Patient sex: F
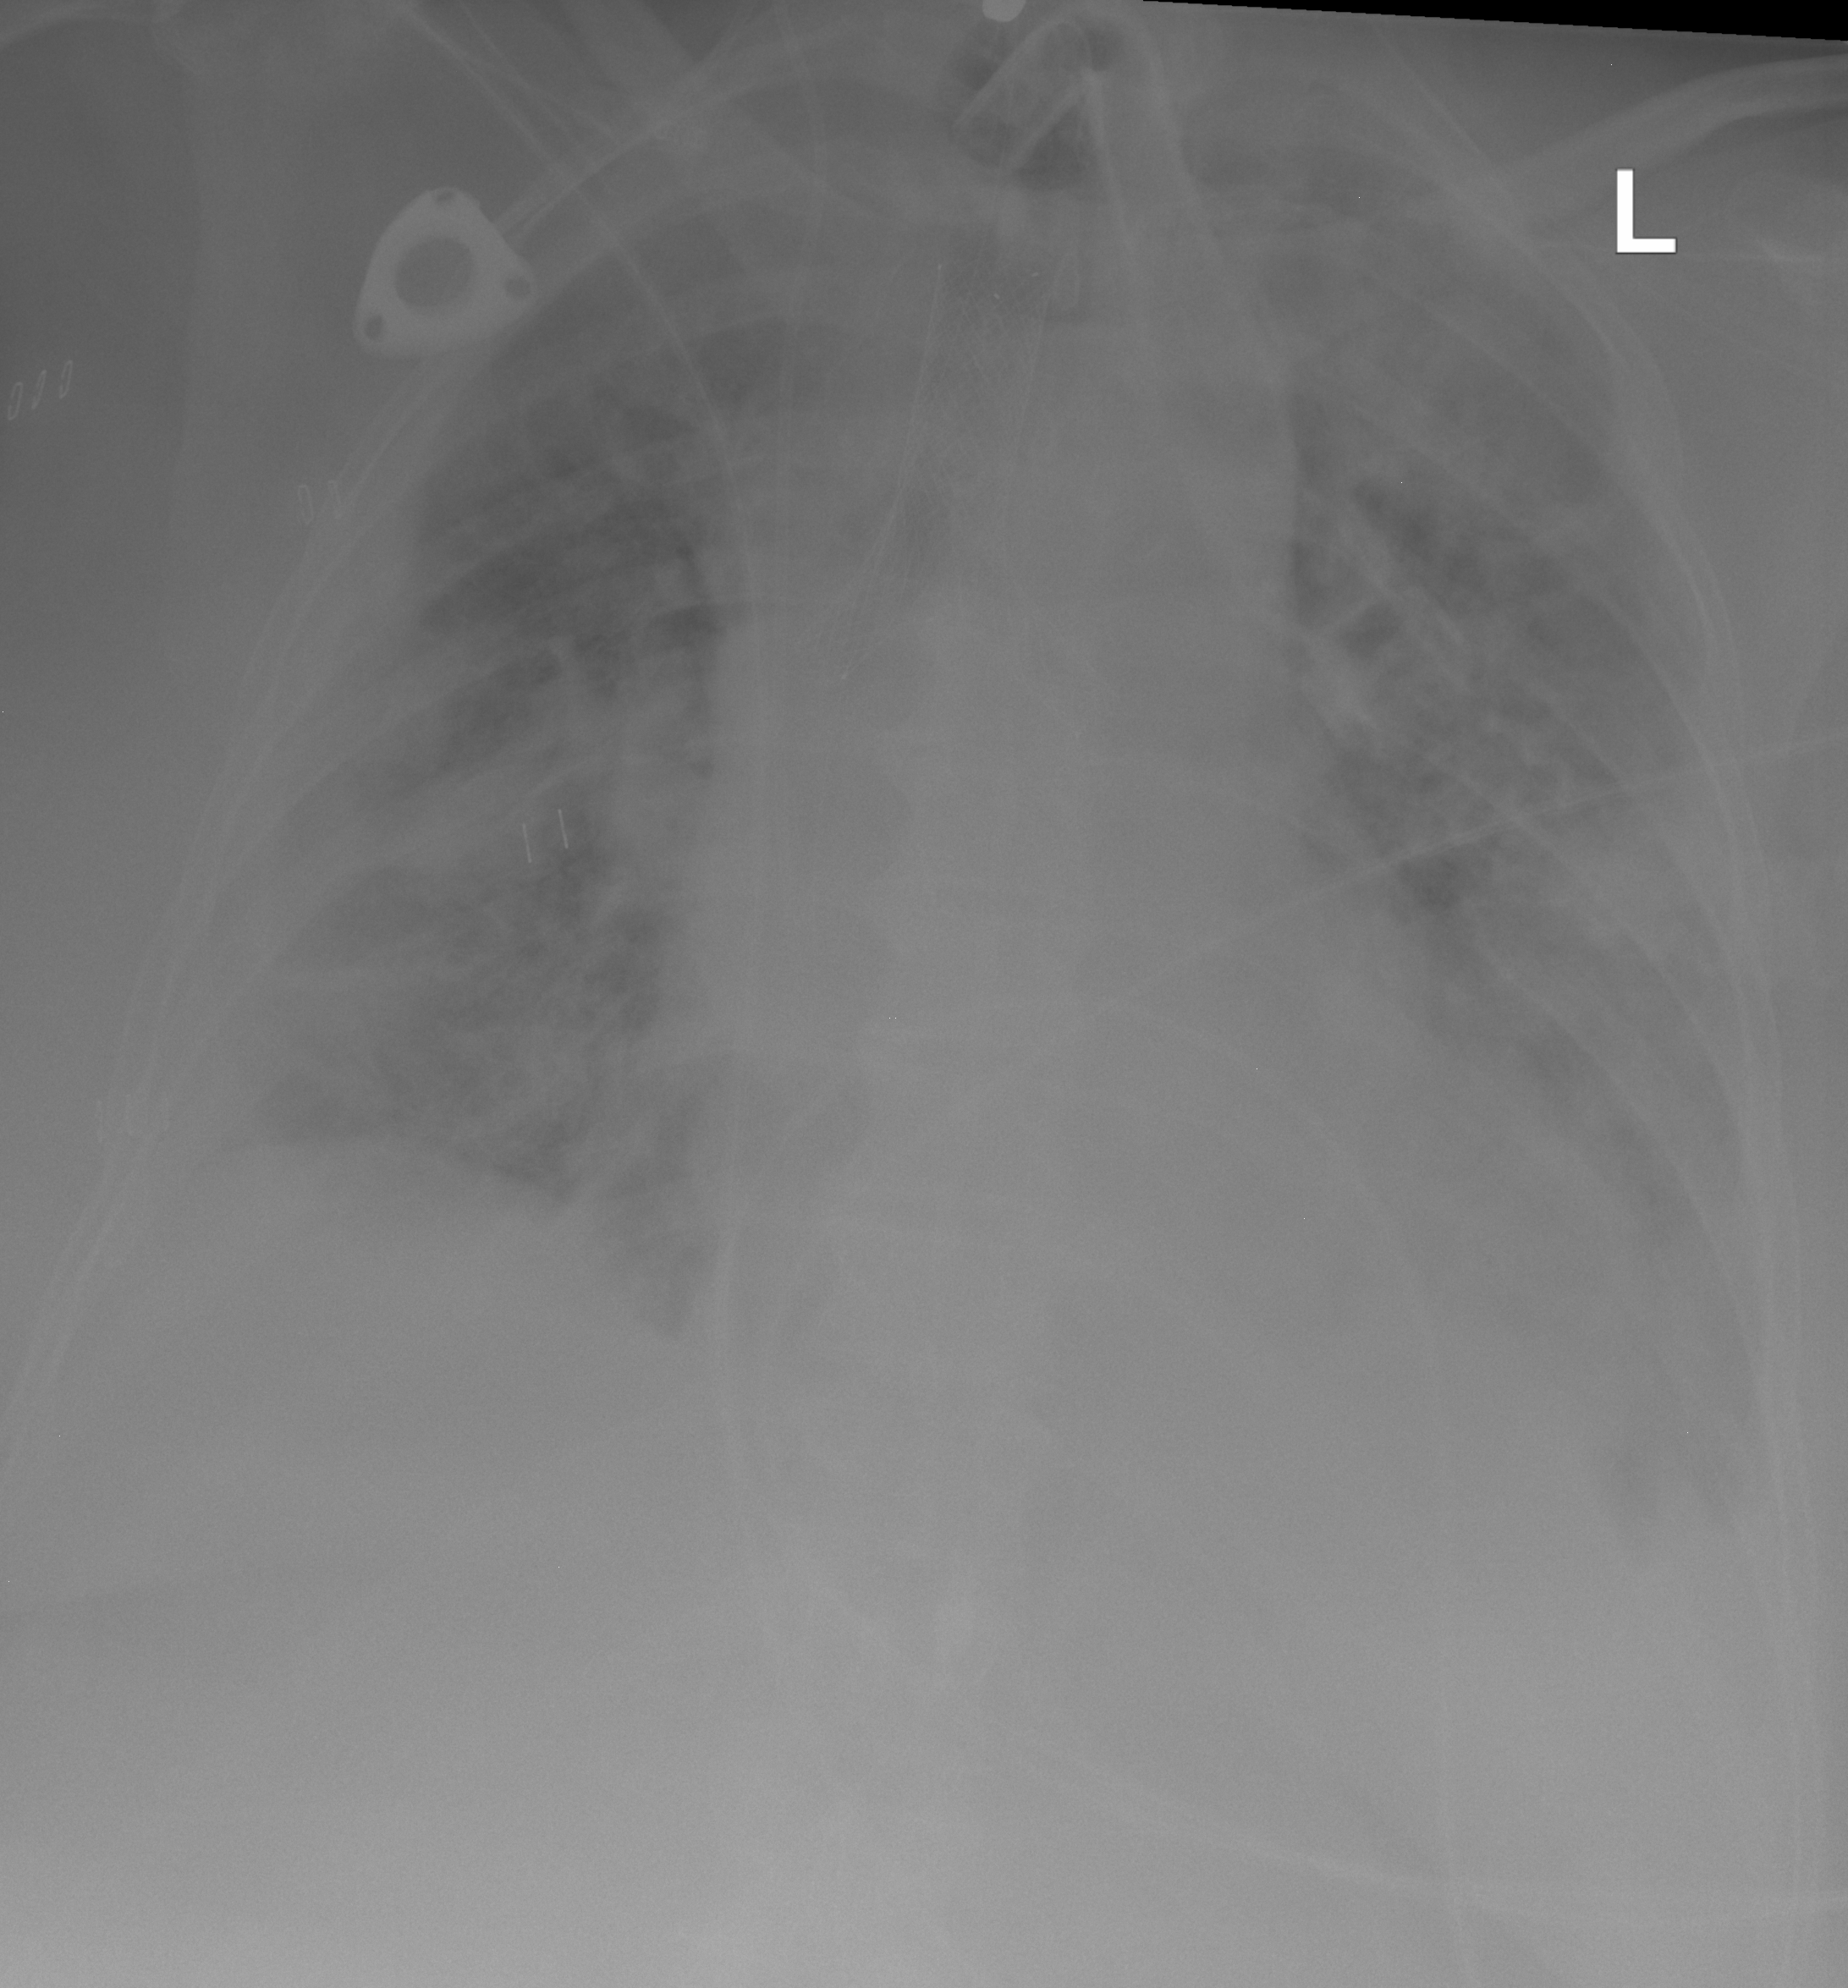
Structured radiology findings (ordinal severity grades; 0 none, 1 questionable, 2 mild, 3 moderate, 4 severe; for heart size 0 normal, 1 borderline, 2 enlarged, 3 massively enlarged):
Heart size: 0
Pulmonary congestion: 0
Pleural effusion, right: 2
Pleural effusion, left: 2
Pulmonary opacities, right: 3
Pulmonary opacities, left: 3
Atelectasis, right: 0
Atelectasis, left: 0